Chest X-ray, PA view. Patient: 50 years old, sex F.
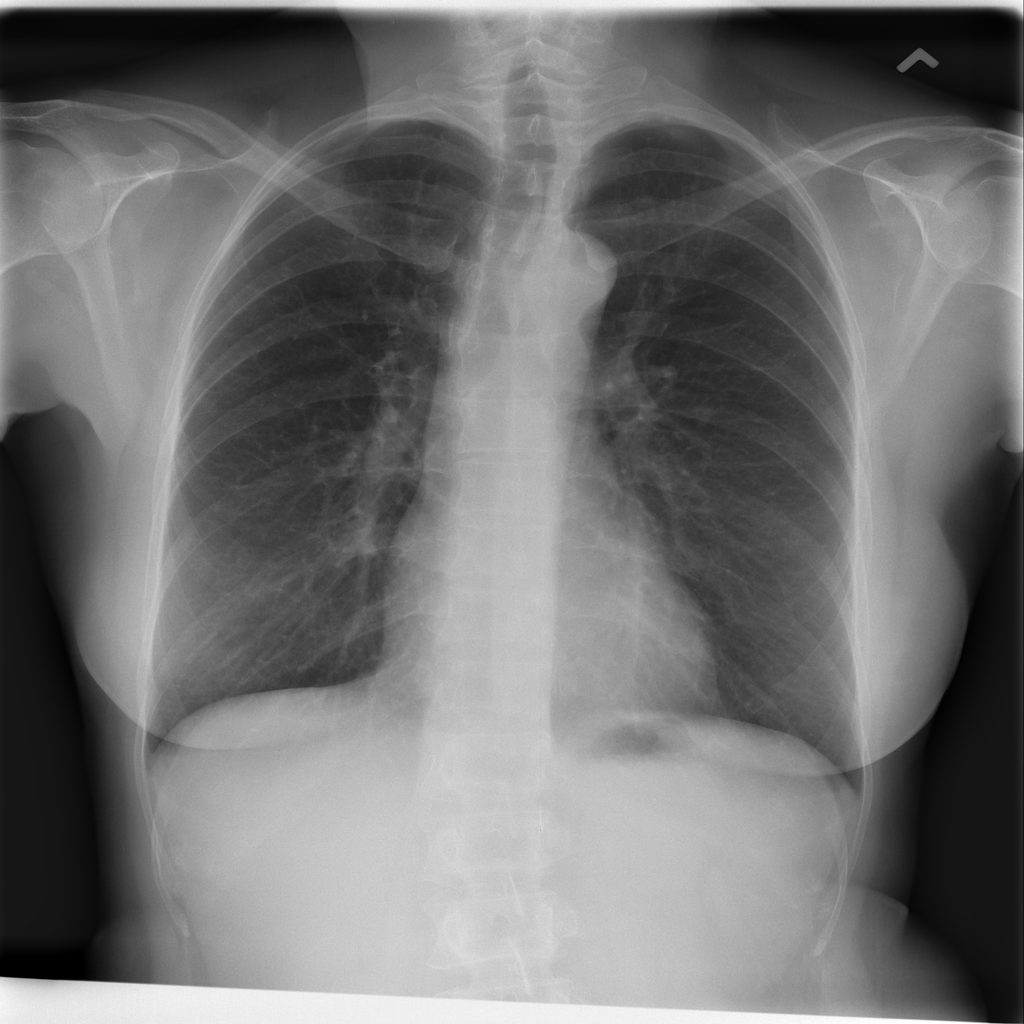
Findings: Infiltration